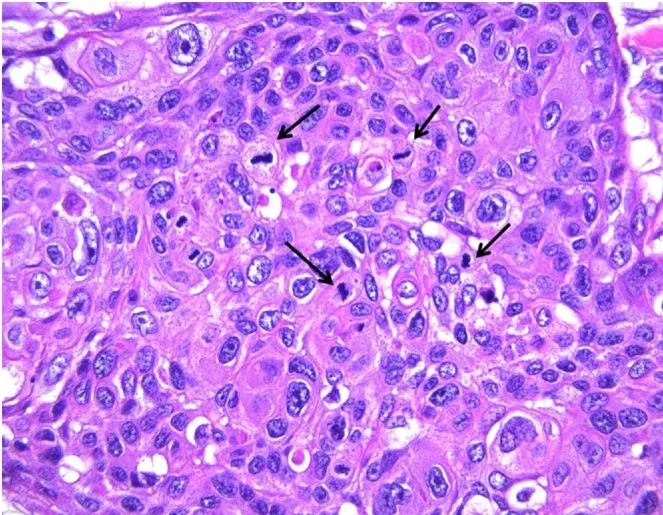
On high power, the squamoid cells showed marked cytologic atypia with enlarged irregular nuclei, prominent nucleoli, and increased mitotic figures (arrows). H&E stain, 40x.
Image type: pathology (h&e)